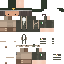
A male human skin with medium skin, wearing brown long hair dressed in a blue hoodie and brown pants, featuring a closed mouth.